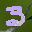
Label: 3